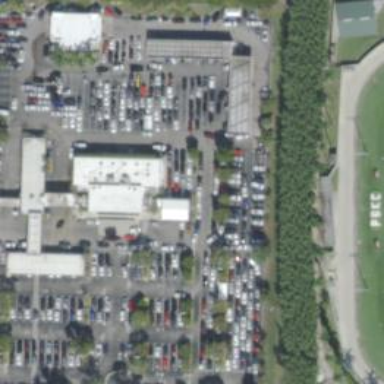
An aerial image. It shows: Car rental service.